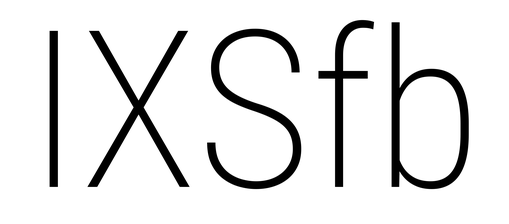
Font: Roboto_Condensed_ExtraLight